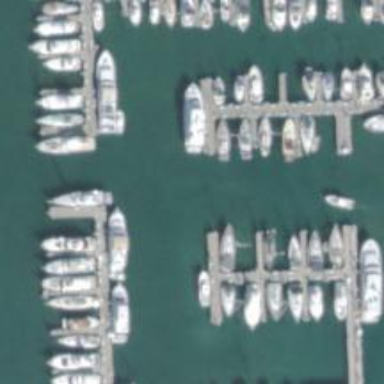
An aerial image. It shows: Marina on leisure land.